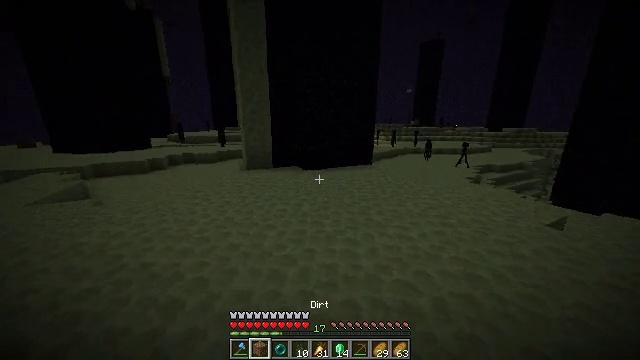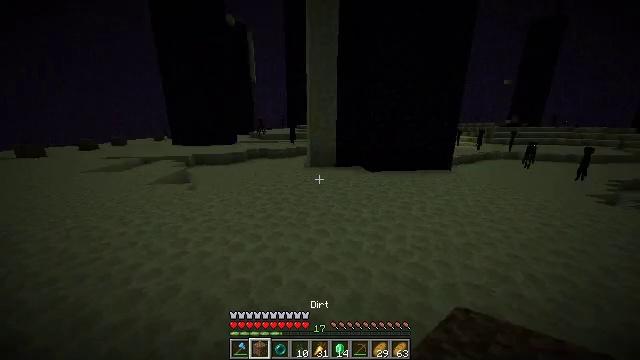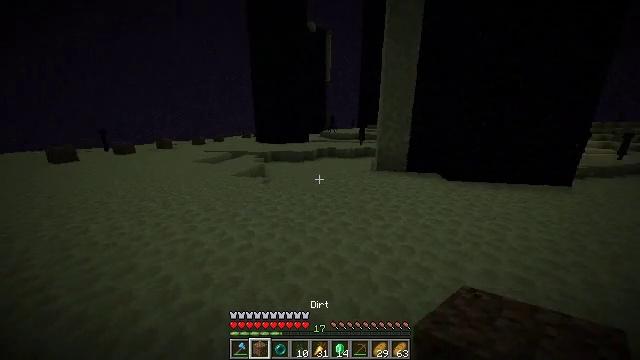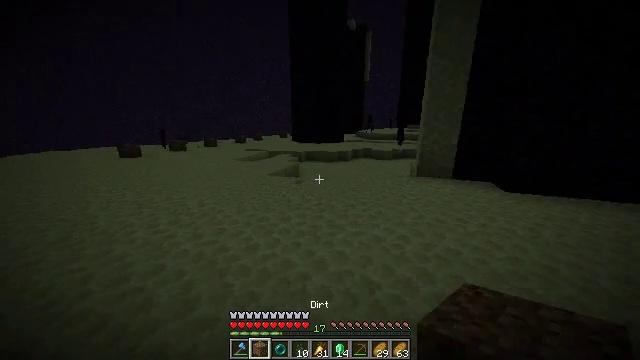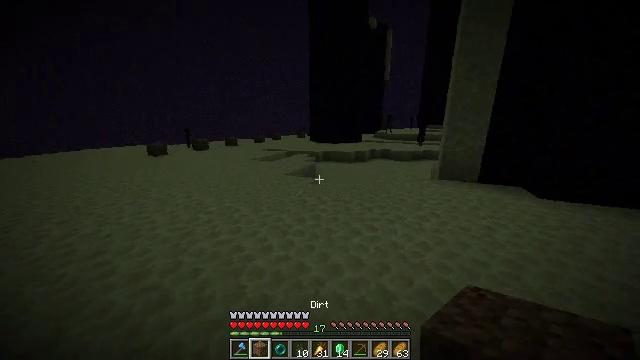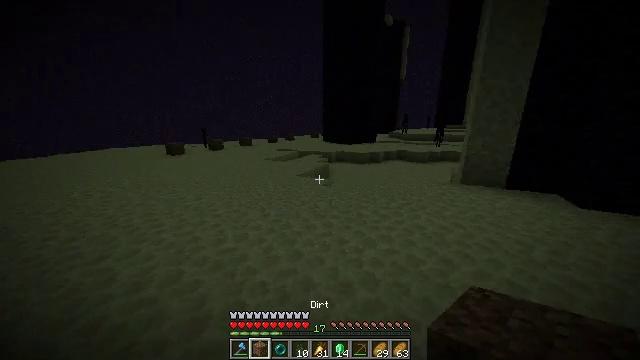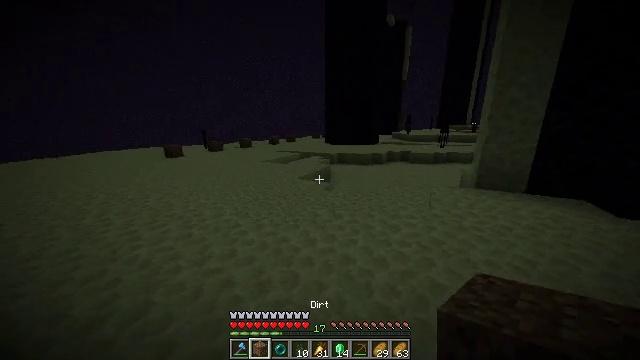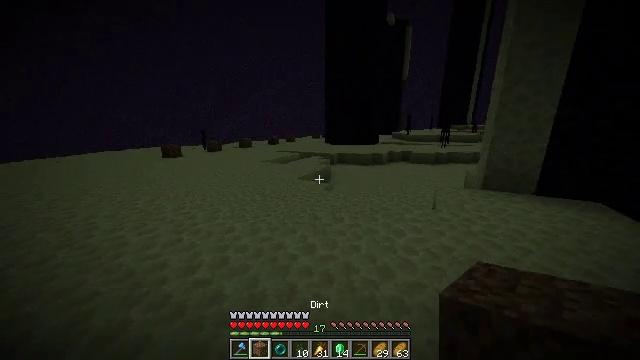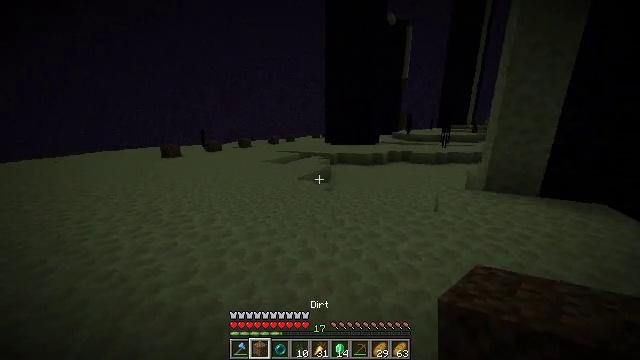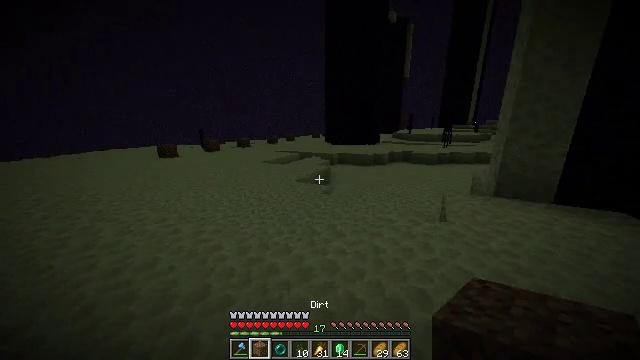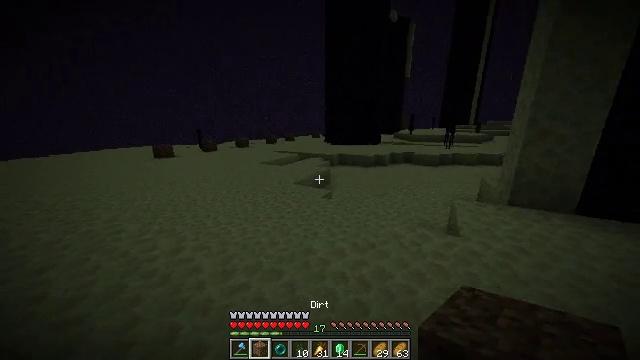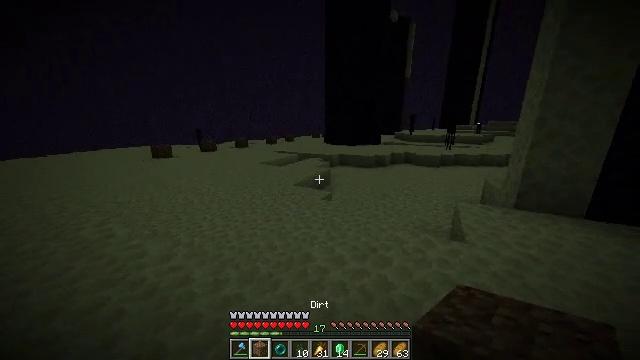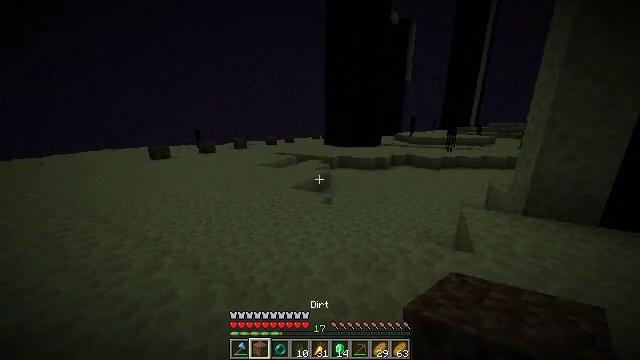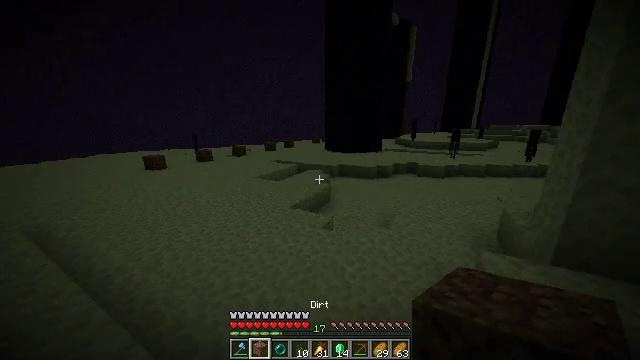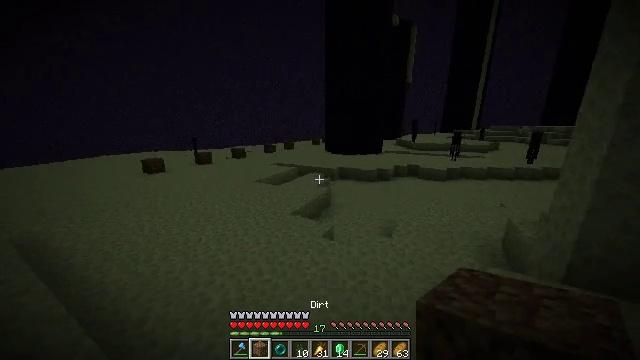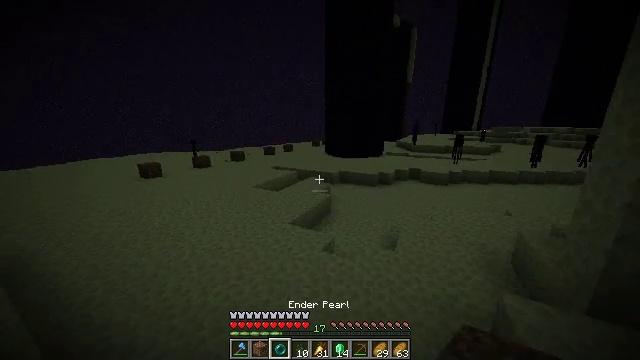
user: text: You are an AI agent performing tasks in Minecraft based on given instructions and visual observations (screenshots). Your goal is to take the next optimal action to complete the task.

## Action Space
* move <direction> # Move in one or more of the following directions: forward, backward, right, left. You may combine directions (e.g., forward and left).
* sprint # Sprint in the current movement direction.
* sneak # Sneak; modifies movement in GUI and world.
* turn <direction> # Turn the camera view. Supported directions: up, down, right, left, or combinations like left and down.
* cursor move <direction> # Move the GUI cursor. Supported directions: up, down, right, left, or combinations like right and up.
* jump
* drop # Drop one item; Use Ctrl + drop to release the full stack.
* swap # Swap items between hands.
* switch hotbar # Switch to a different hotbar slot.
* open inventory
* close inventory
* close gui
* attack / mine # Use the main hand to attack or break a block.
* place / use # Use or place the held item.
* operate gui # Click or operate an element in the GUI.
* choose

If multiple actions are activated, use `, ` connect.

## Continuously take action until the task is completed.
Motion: motion action
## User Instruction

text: Break some end stone blocks.
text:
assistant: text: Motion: move forward, turn left
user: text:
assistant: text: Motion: move forward, turn left
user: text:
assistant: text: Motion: move forward, turn left
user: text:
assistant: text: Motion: move forward, turn left
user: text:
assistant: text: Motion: move forward, turn left
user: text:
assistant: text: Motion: move forward
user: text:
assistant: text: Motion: move forward
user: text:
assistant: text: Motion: move forward
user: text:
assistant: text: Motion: move forward
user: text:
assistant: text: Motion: move forward
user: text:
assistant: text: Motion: move forward
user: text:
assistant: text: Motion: move forward, jump
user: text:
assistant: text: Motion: move forward, sprint, jump
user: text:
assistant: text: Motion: move forward, sprint, jump
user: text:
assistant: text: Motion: move forward, sprint, jump
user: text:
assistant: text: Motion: move forward, sprint, jump
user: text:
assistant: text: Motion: move forward, sprint, jump
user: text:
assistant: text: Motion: move forward, sprint, jump
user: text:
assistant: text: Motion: move forward, sprint, turn right, jump
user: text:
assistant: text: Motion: move forward, sprint, turn right, jump
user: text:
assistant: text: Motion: move forward, sprint, turn right and up, jump
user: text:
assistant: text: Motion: move forward, sprint, turn right, jump
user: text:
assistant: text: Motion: move forward, sprint, turn right, jump
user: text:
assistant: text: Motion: move forward, sprint, jump
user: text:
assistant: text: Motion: move forward, sprint, turn right, jump
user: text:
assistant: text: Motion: move forward, sprint, turn right, jump
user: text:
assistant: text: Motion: move forward, sprint, turn right, jump
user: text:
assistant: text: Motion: move forward, sprint, turn right, jump
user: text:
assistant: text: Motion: move forward, sprint, jump
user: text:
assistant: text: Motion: move forward, sprint, jump